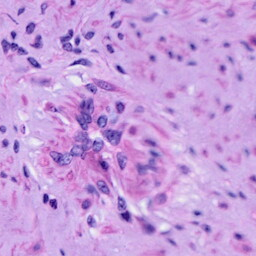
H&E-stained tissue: Cervix